Question:
Hi! I have gotten a CSS styling lesson in my webdevelopment class. They told me to not touch ANYTHING in the HTML code (See picture).
The first 2 footers should be styled as "Written by ..." under an article. And the last footer should be styled as a real footer at the bottom of the page. Can I style these differently with CSS without changing anything in the HTML code? Im not allowed to add divs or anything.
My web development class is really outdated...
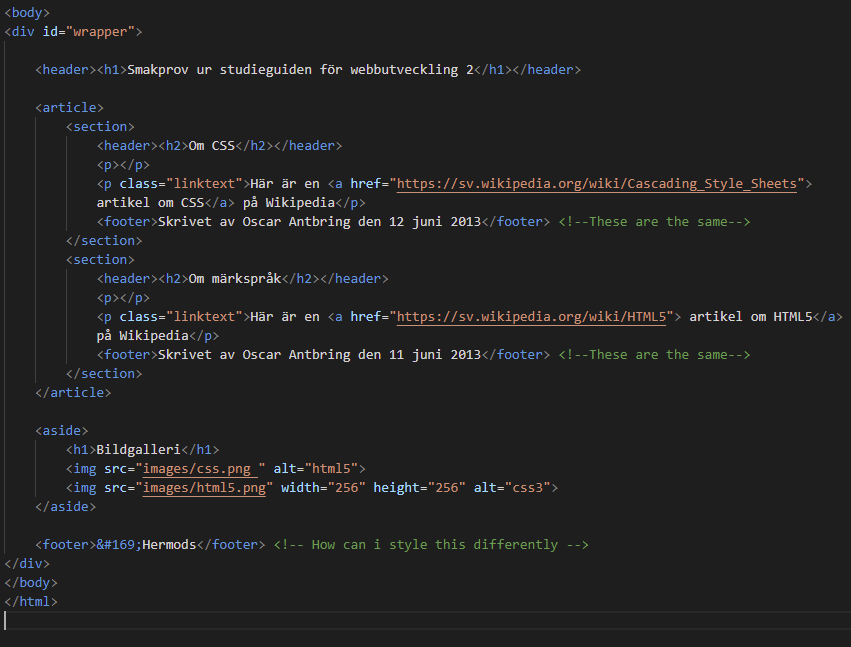
Answer: The thing to look at here is how can your CSS selector differ from one element to the other.
Since you cannot touch the HTML to add a class to the article footers or an ID to the site footer, you need to look at what contains them. This is where the answer commented comes in.
The site's footer is a direct descendant of the '#wrapper' div while the article footers are nested in the 'section'.
It's important that without a class or ID, you need to specify the site footer as a direct descendant using what is called the <URL> '>' in your CSS, and that the article footers are selected based on their parent being a section.
'''
#wrapper > footer { ... }
section footer { ... }
'''